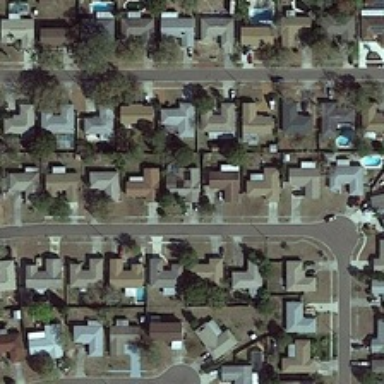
Many buildings and green trees are in a dense residential area .